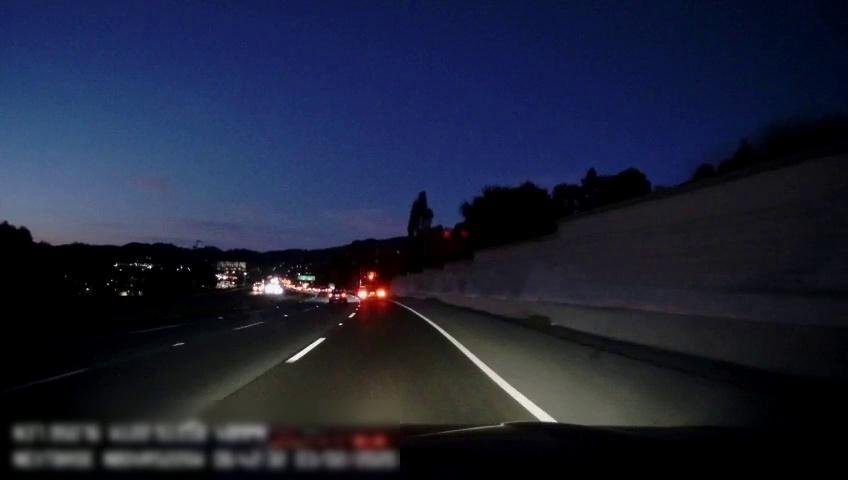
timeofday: Night
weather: Other
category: Drivable Space
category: Vehicles | Car
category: Vehicles | Truck
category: Lanes | Current Lane
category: Lanes | Current Lane
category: Lanes | Alternate Lane
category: Lanes | Alternate Lane